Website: macys
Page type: customer-info-address
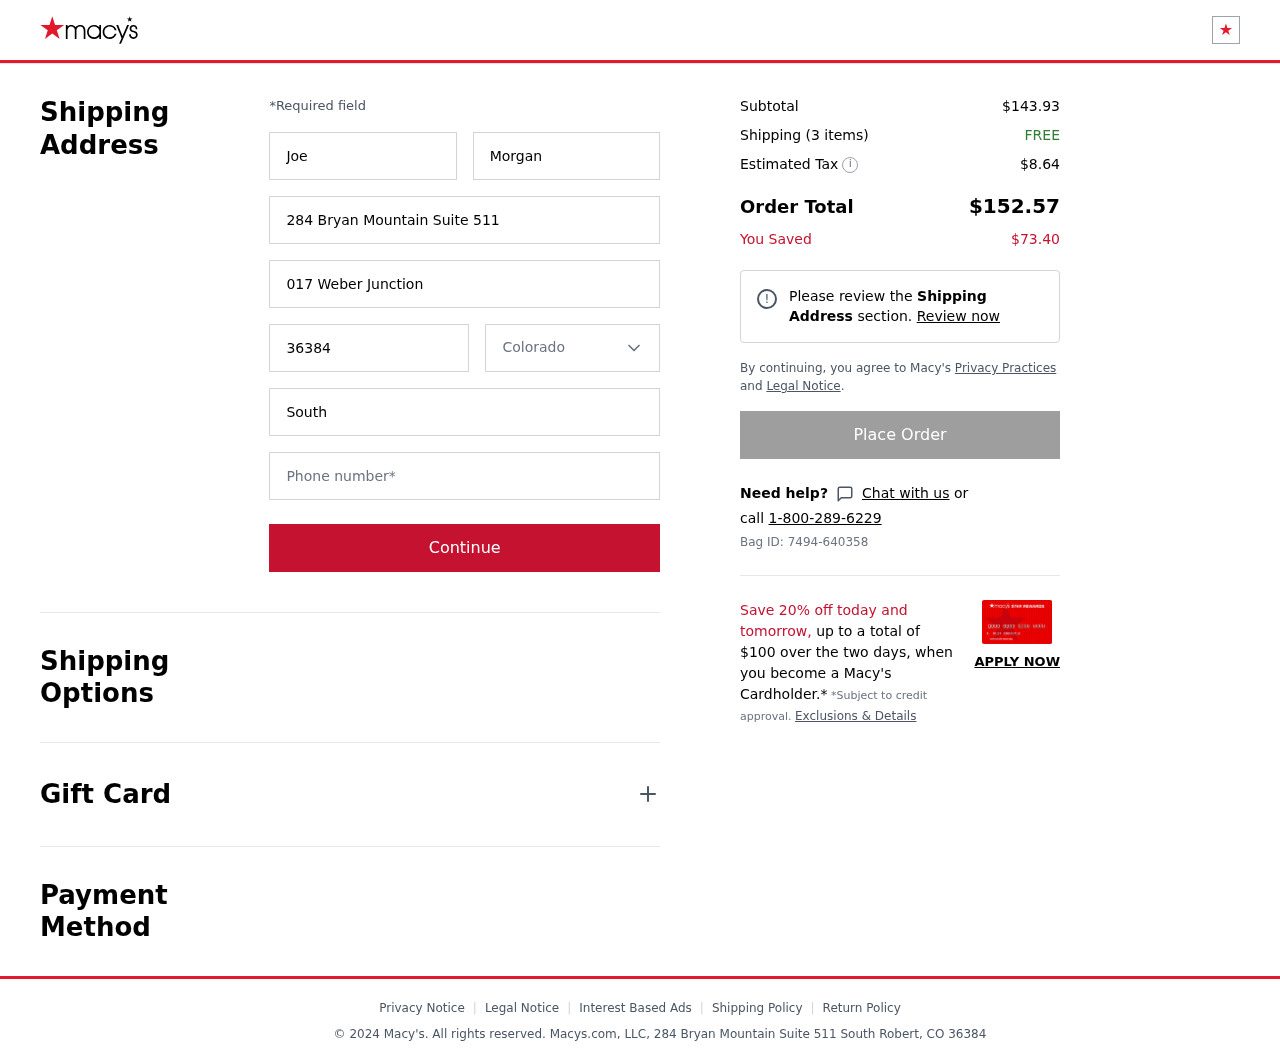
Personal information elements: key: PII_CITY
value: South Robert
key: PII_FIRSTNAME
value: Joe
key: PII_LASTNAME
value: Morgan
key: PII_PHONE
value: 6228077304
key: PII_POSTCODE
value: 36384
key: PII_STATE
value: Colorado
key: PII_STREET
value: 284 Bryan Mountain Suite 511
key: PII_STREET2
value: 017 Weber Junction
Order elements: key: ORDER_SUBTOTAL
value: $143.93
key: ORDER_NUM_ITEMS
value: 3
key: ORDER_SHIPPING_COST
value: FREE
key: ORDER_TAX
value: $8.64
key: ORDER_TOTAL
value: $152.57
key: ORDER_SAVINGS
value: $73.40
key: ORDER_BAG_ID
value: Bag ID: 7494-640358